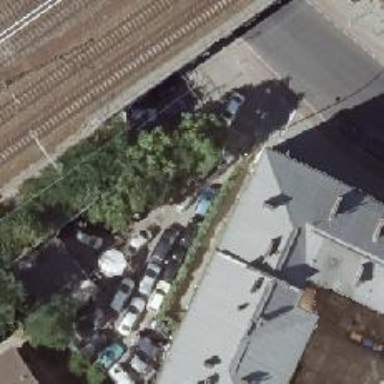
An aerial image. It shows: Car shop.